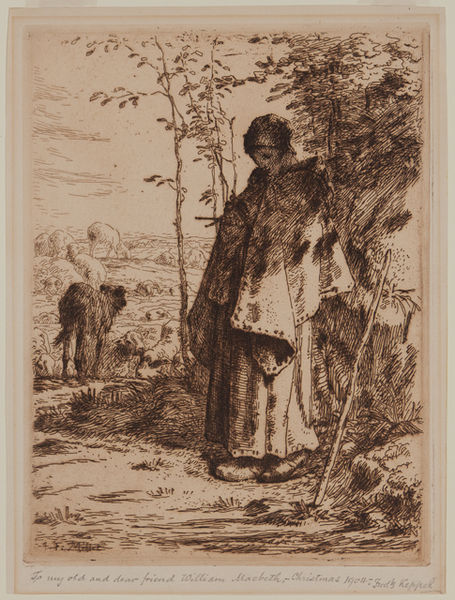
Titel: La Grande Bergere (Shepherdess)
Künstler: Jean François Millet
Standort: Amherst (Massachusetts, USA)
Institution: Mead Art Museum, Amherst College
Schlagwörter: blätter, umhang, landschaft, frau, zeichnung, gras, hund, haube, mantel, stab, hat, people, robes, white, black, country, dark, dress, face, grey, robe, skirt, woman, print, brown, wood, cloud, clouds, man, rock, rocks, sky, stone, tree, field, girl, head, landscape, nature, sand, street, trees, death, child, feet, forest, grass, bushes, path, plants, road, drawing, paper, schafe, schaafe, shadow, coat, fur, animals, dog, etching, sketch, french, writing, scene, dirt, outside, person, rural, human, cape, cloak, leaves, ink, inscription, ground, shoe, shoes, animal, cane, slippers, walking stick, figure, outdoors, shading, sheep, soil, flock, sheeps, shephard, outdoor, stones, stick, shepherd, standing, staff, rest, waiting, text, barn, break, sepia, looking down, wait, tired, traveler, sadness, hood, christmas, macbeth, wolf, william, scetch, shepherdess, strees, 1904, line drawing, fae, skatch, rocs, hand drawing, wers, wolfhound, christma, rodk, pancho, chepheress, stianding, william macbeth, poeole, stone', grass path